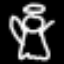
Label: angel